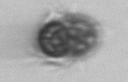
Label: Mesodinium